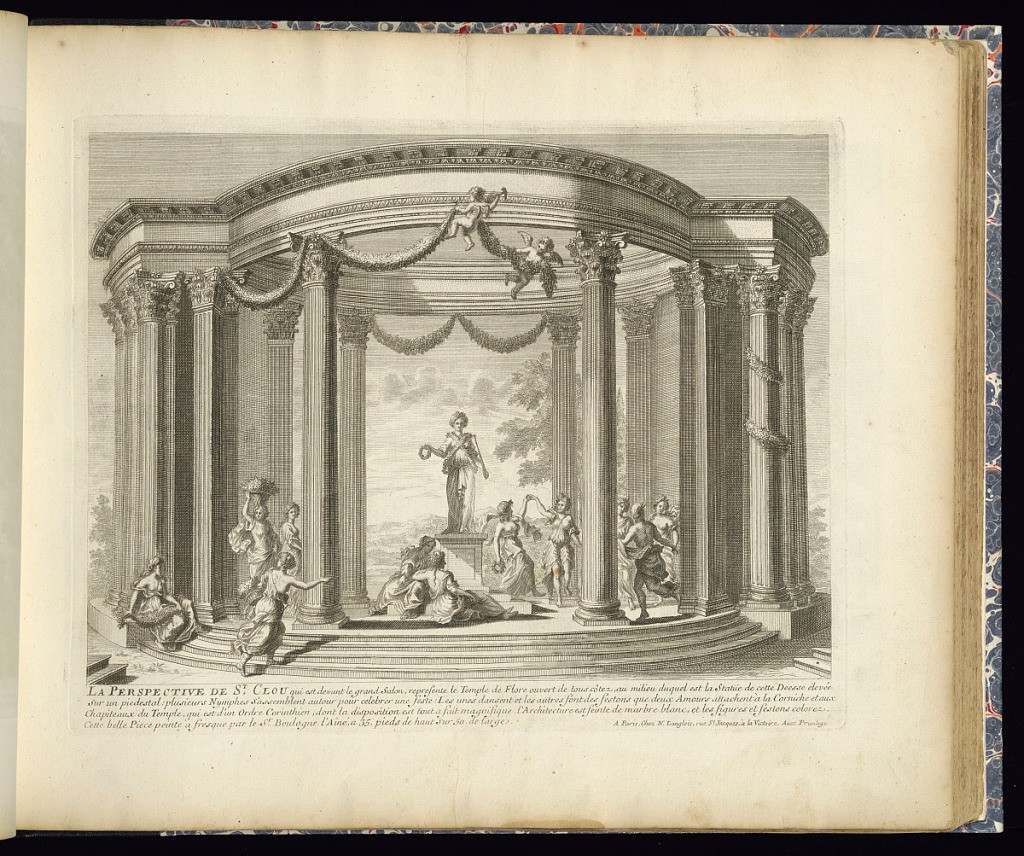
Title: LA PERSPECTIVE DE ST. CLOU qui est devant le grand Salon represente le Temple de Flore
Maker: Adam Perelle, French, 1638 – 1695
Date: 1680–1703
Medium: Etching on laid paper
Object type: Print
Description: A view of a trompe l'oeil wall painting in a salon in the chateau of St Cloud, depicting a round classical temple with Corinthian columns and the statue of the goddess Flora on a plinth in the center. Nymphs dance and sit around the statue with putti flying above holding a festoon of leaves. The plate is titled with a short description of the painting.